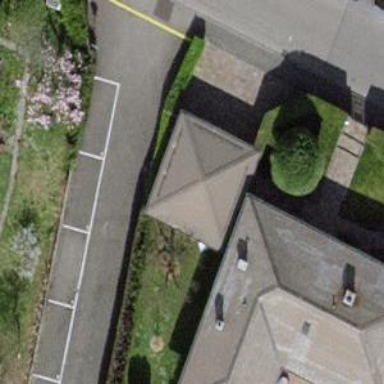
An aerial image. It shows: Garage building.